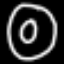
Label: donut